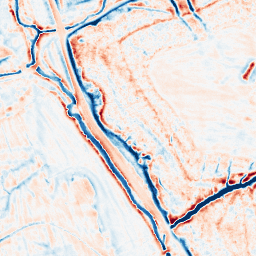
Category: edge_preserving
Decomposition family: bilateral
Decomposition parameters: d: 15
sigma_color: 150
sigma_space: 100
Upsampling method: sinc_blackman
Upsampling parameters: scale: 2
kernel_size: 8
Upsampling scale: 2